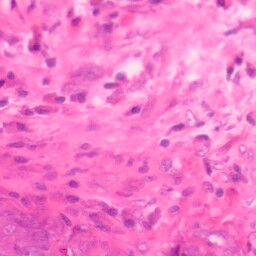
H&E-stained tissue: Colon